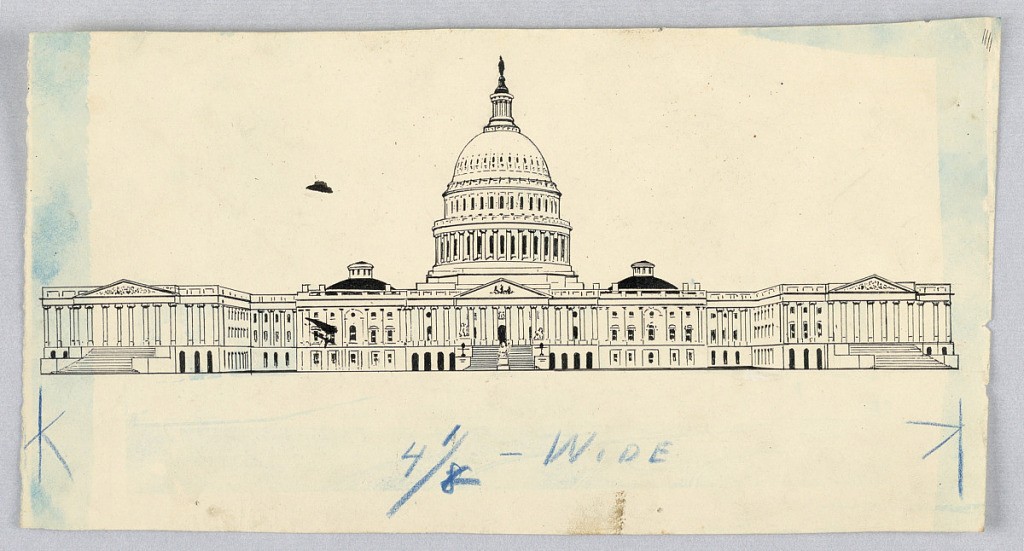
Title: The Capitol in Washington, D.C., for the Weekly Times
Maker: James Henry Moser, Canadian, 1854–1913
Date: ca. 1895
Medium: Pen and black ink, graphite on paper
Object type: Drawing
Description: The Capitol Building shown from the front.